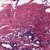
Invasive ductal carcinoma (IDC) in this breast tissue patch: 0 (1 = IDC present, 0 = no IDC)